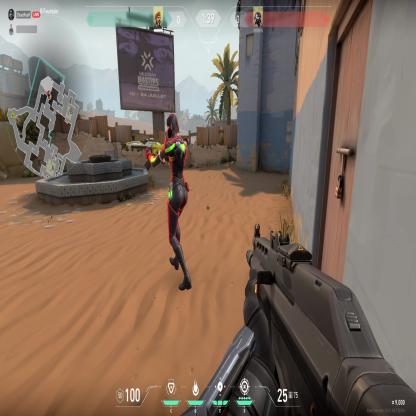
Label: enemy